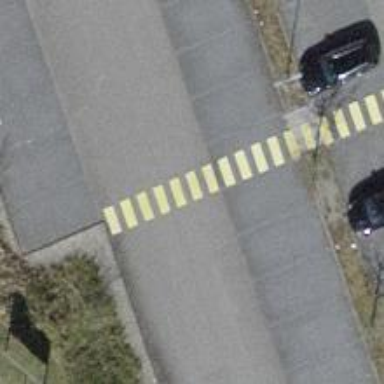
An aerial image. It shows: Uncontrolled zebra crossing.